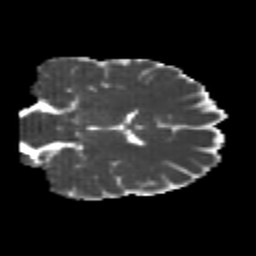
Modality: MD
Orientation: coronal
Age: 24
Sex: female
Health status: healthy
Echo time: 0.074 s